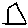
Label: triangle